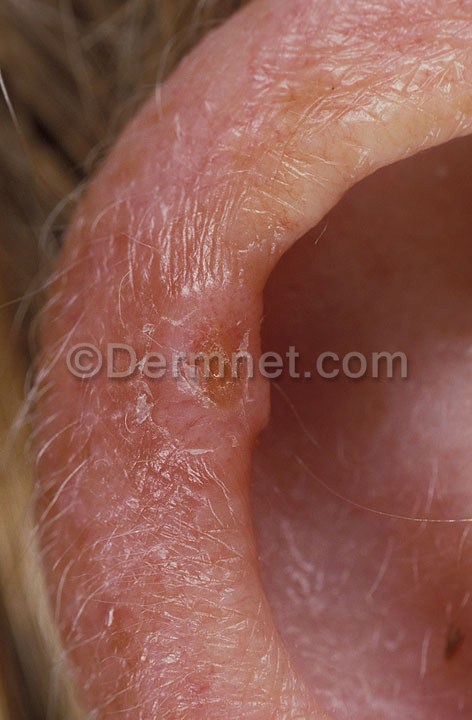
Disease: Seborrheic Keratoses and other Benign Tumors